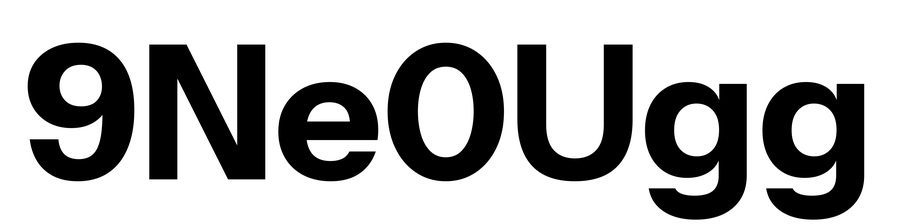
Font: InstrumentSans_Bold